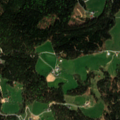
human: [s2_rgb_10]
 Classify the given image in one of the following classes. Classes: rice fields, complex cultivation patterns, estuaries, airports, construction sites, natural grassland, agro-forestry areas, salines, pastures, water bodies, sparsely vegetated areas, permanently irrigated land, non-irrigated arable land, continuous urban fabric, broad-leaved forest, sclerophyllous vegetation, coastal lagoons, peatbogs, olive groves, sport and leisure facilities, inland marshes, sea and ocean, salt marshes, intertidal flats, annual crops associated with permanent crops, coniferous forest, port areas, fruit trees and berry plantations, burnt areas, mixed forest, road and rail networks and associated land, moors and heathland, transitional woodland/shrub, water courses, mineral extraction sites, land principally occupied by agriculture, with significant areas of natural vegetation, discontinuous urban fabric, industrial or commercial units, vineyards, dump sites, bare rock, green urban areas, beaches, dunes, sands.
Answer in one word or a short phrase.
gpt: pastures, land principally occupied by agriculture, with significant areas of natural vegetation, coniferous forest, mixed forest